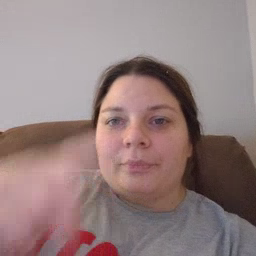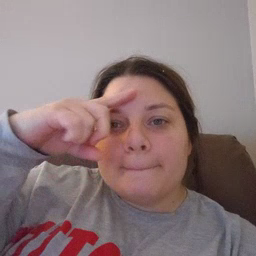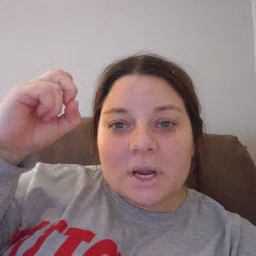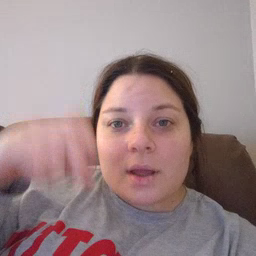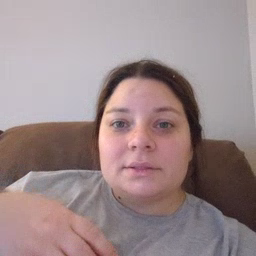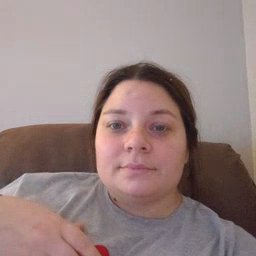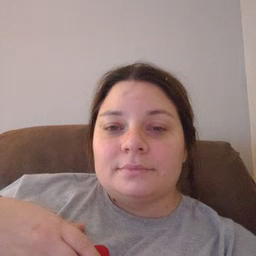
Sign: because